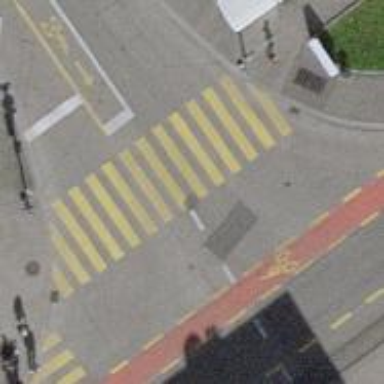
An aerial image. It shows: Crossing with traffic signals.